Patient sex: M
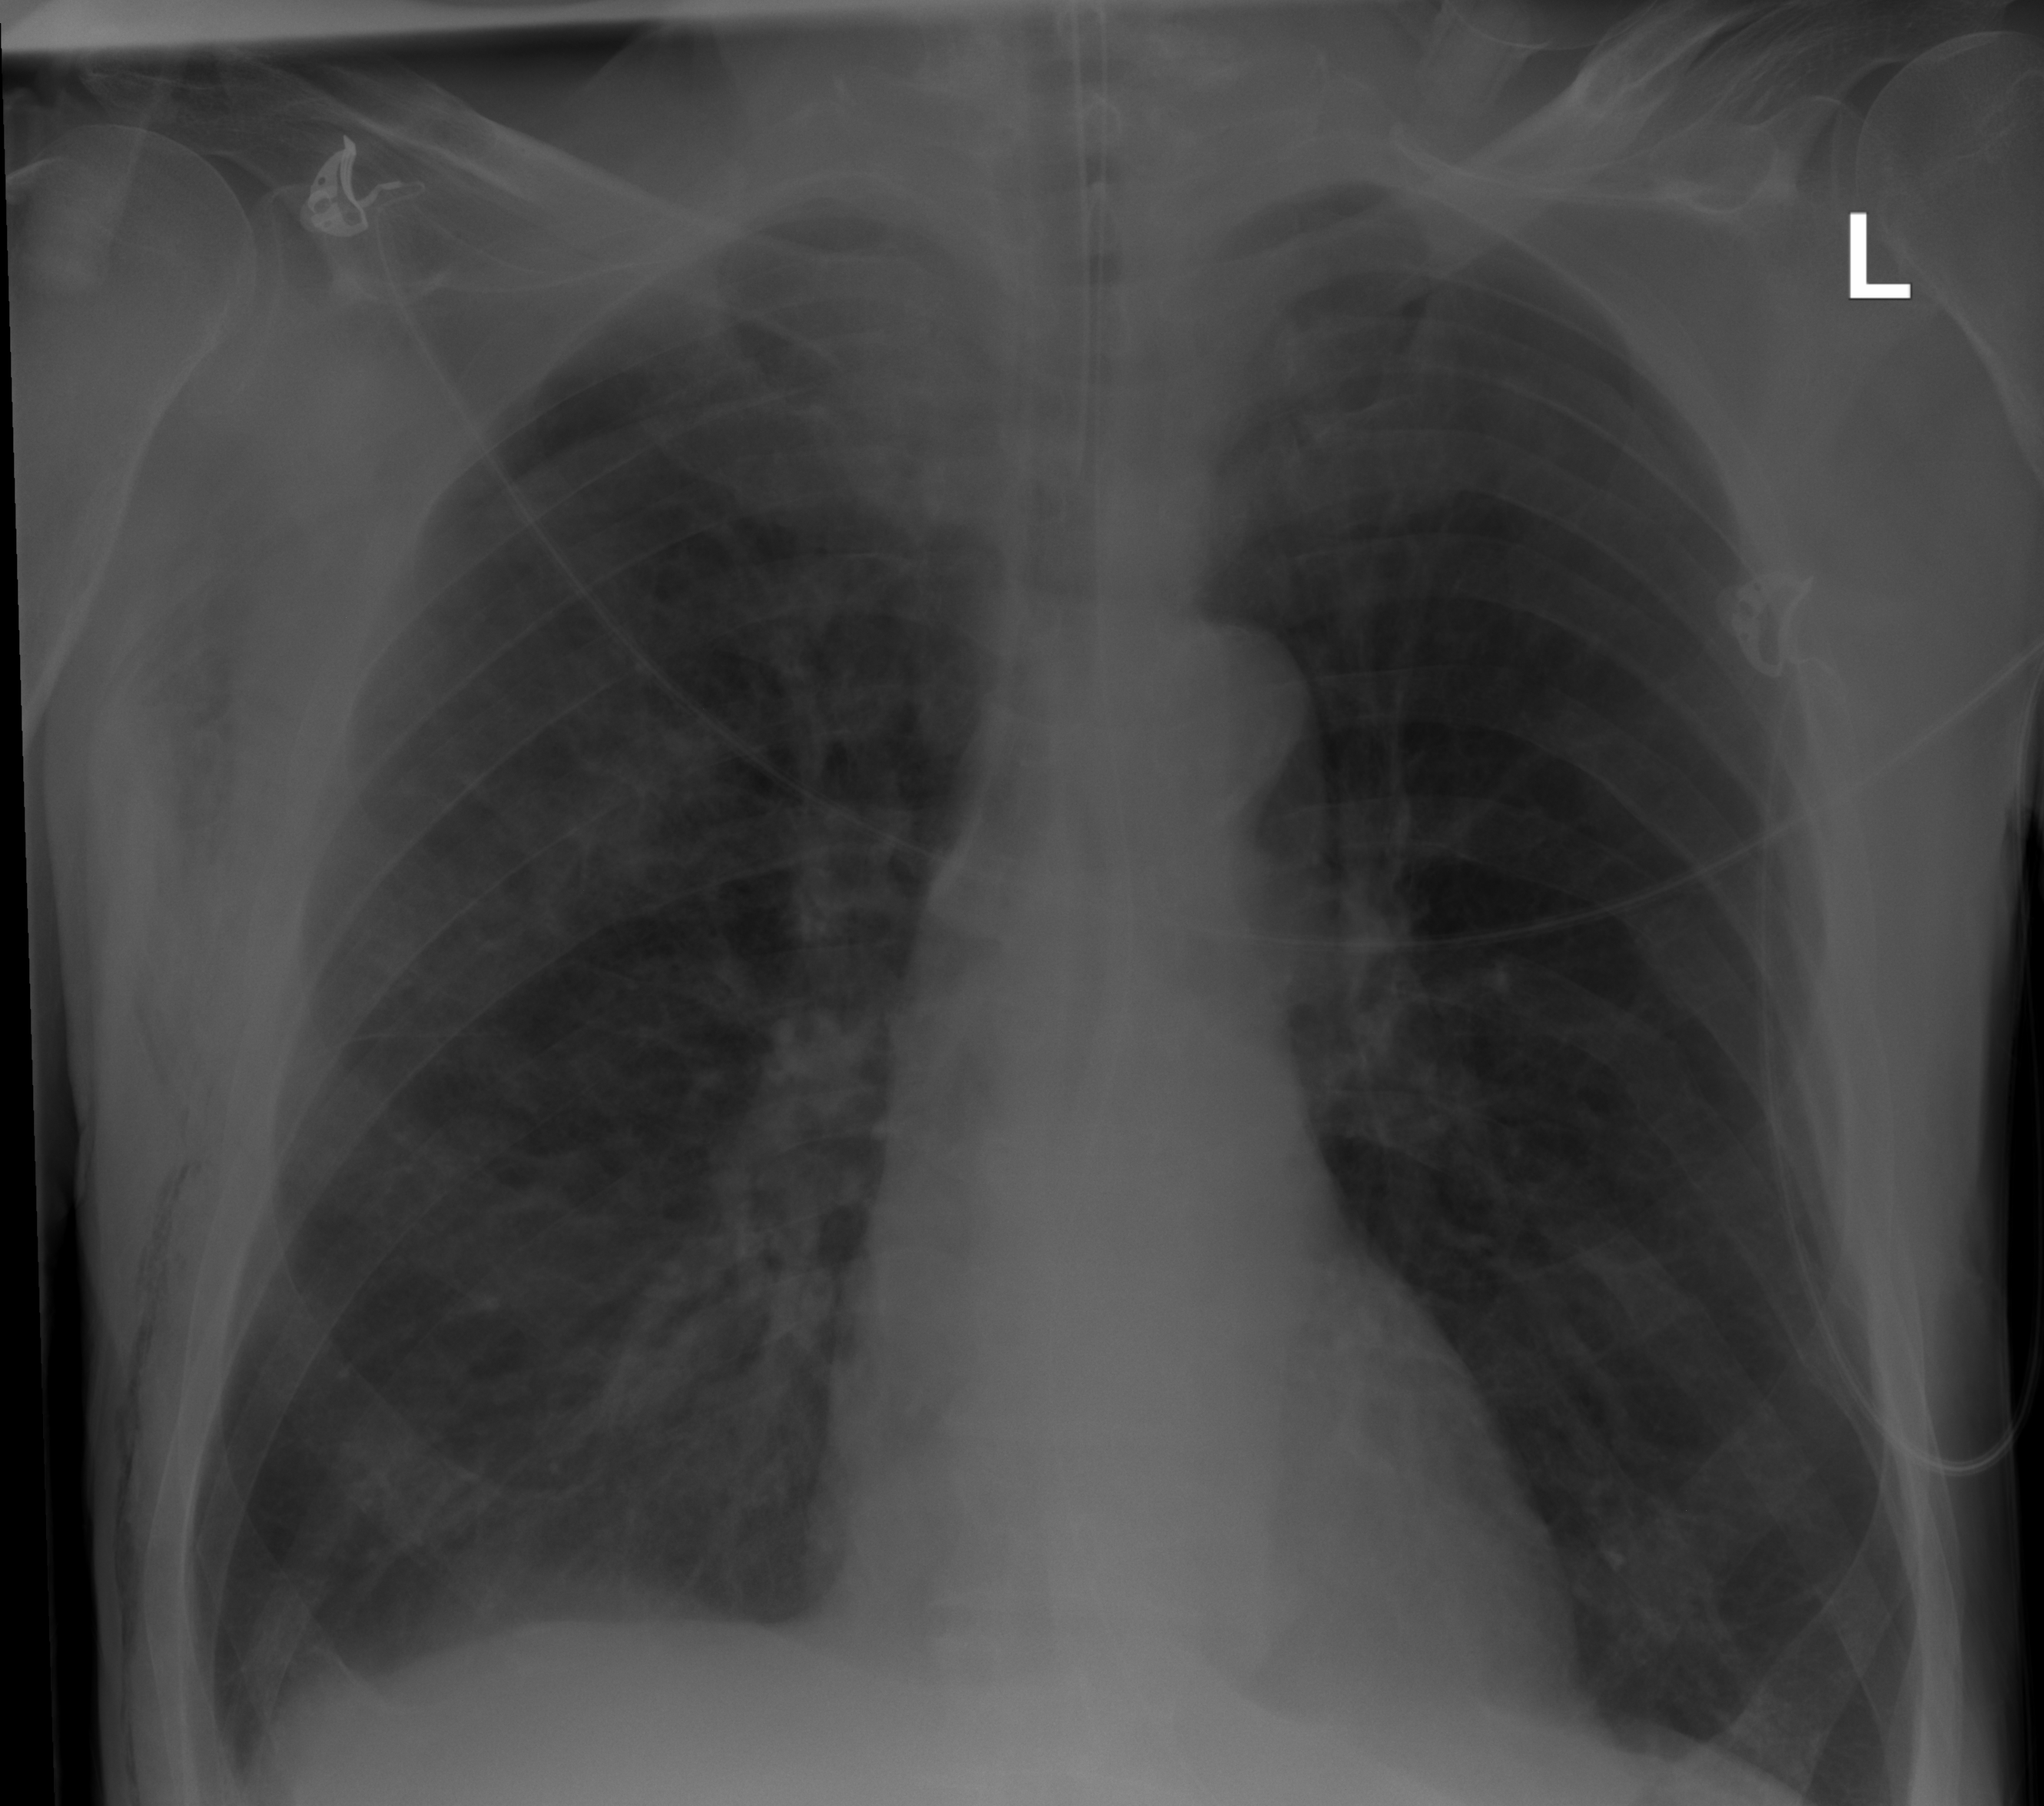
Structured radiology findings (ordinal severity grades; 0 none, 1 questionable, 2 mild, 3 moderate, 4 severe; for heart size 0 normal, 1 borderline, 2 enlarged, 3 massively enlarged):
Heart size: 0
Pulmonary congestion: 0
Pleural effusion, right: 0
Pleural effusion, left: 0
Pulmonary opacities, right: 2
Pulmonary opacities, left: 0
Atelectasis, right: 0
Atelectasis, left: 0